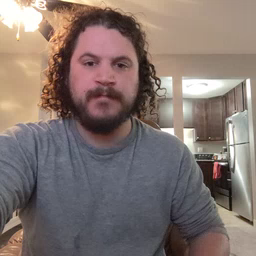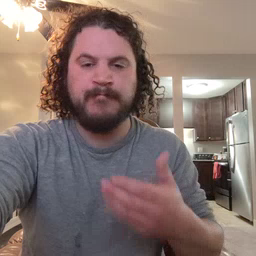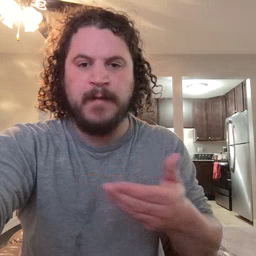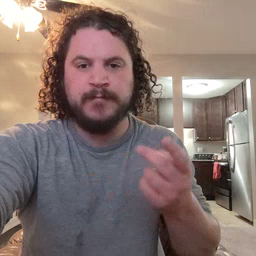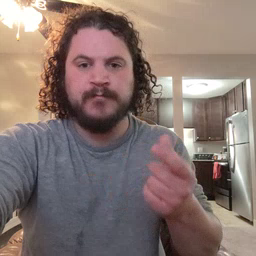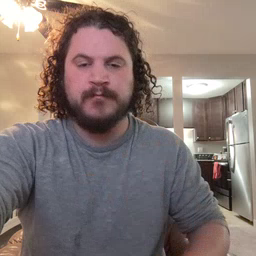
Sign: puppy